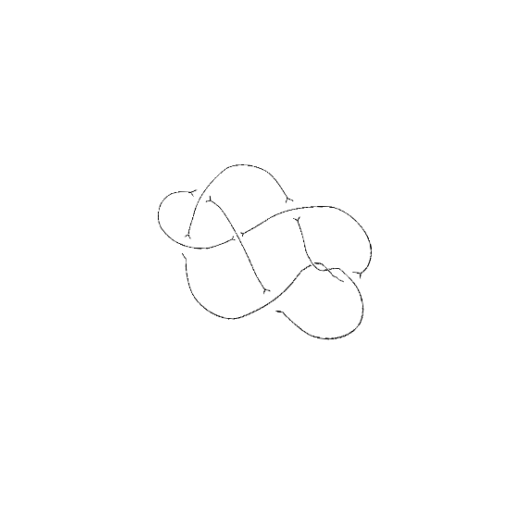
Crossing number: 8